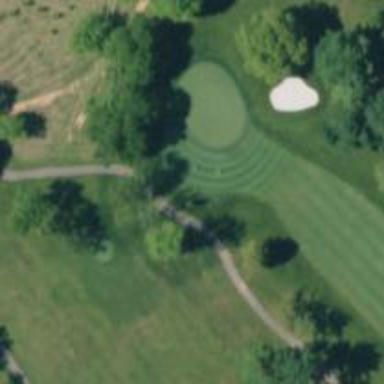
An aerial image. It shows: Golf hole.